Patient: sex M, age 61
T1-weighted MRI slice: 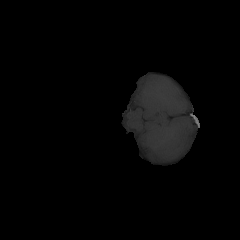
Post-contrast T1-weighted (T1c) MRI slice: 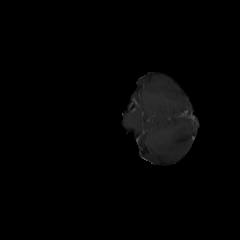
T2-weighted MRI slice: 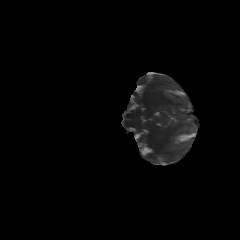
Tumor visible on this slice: no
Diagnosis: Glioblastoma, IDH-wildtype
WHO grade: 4